Here is the wavelet time-frequency representation (scalogram) of a rolling-element bearing's vibration measurement. What is the most likely bearing condition (normal, inner_race, outer_race, ball)?
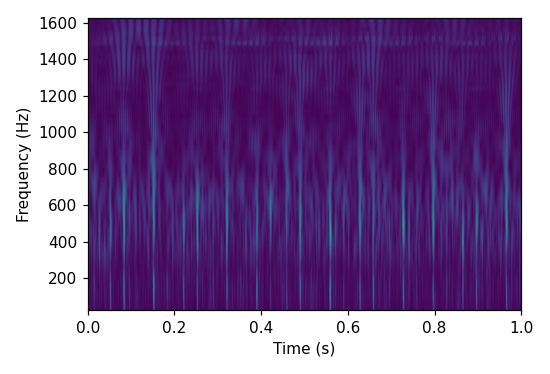
Answer: inner_race